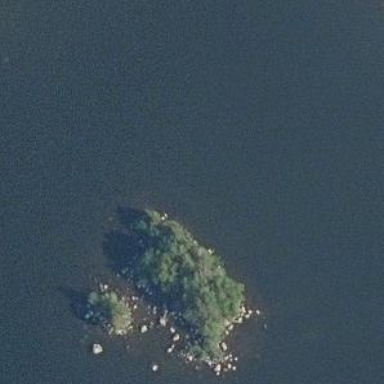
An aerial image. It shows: Image showing island.